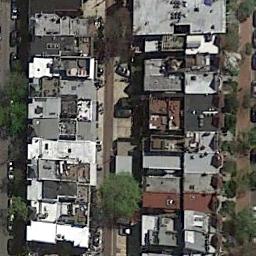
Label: dense_residential